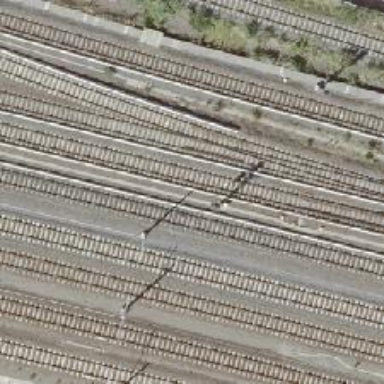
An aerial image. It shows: Railway signal.